Aerial crown-view tile of a tropical tree (Barro Colorado Island, Panama), acquired 20241014:
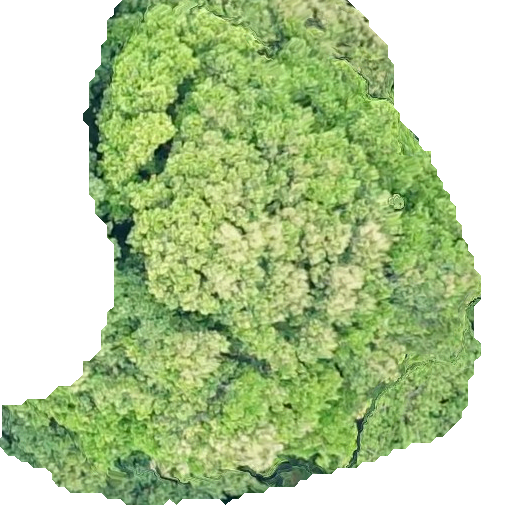
Species: Prioria copaifera
GBIF accepted scientific name: Prioria copaifera
Crown area: 267.233 m²